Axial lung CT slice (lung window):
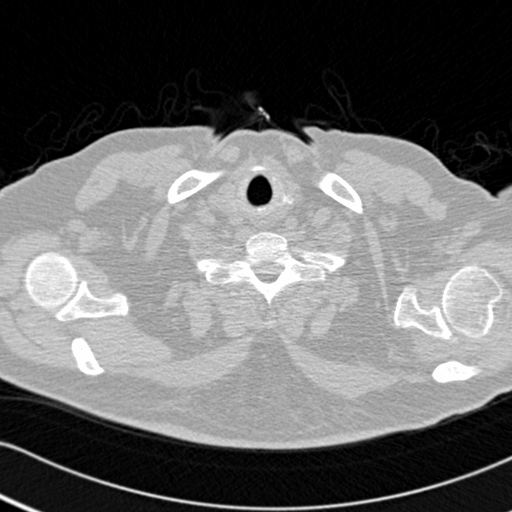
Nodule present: no